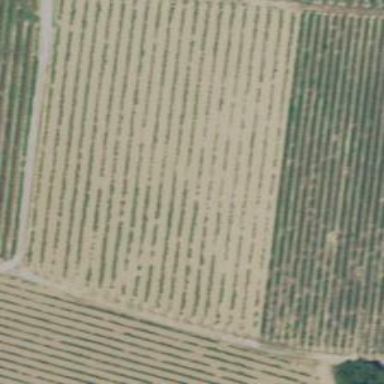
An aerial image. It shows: Vineyard with grape crops.